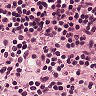
Metastatic tissue present: no